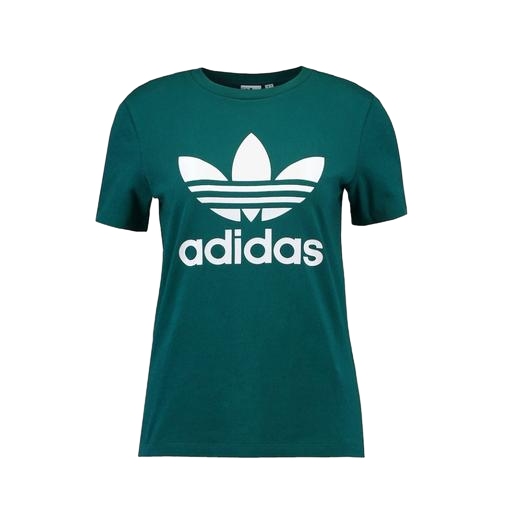
mid t-shirt, t-shirt green, green print t-shirt, white background